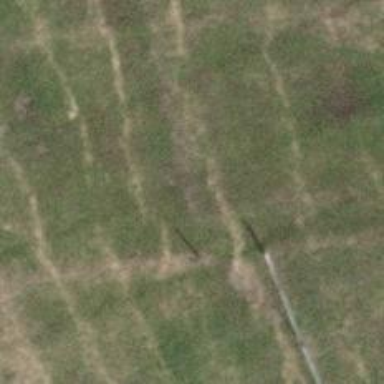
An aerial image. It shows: Fence.